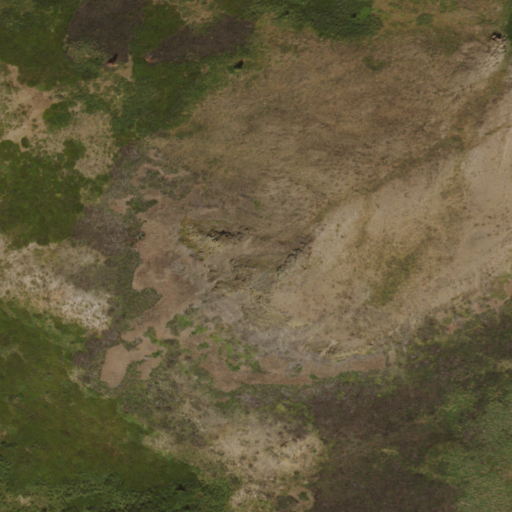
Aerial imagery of mountain in Nevada named Fly Head containing shrub, grassland, and deciduous forest